Question: when i compile the code below it shows that the (string) username and myList.get(0) are equal to but the equals function returning false why same also happen for password .
'''
btnLogIn.addActionListener(new ActionListener()
{
public void actionPerformed(ActionEvent e) {
String Username=(String) textField.getText(); //fatch the user name from text field
String Password=(String) textField_1.getText(); //fatch password frof text field
databaseconnection connect = new databaseconnection(); // databaseconnection class object to connect to data base
ArrayList myList = connect.search(Username,Password); //serch the username and password in data base
System.out.println((String)myList.get(0)); //for testing
System.out.println((String)myList.get(1)); //for testing
System.out.println(Username); //for testing
System.out.println(Password); //for testing
System.out.println(Username.equals(myList.get(0))); //for testing
System.out.println(Password.equals((String)myList.get(1))); //for testing
if(Username.equals(myList.get(0))&&Password.equals((String)myList.get(1))){
System.out.println("Hello"+Username);
}
}
});
'''

this is my databaseconnection class
'''
import java.sql.*;
import java.util.ArrayList;
public class databaseconnection{
Statement stmt ;
ResultSet rs ;
Connection conn;
ArrayList<String> temp = new ArrayList<String>();
public void getconnection(){
try{
Class.forName("sun.jdbc.odbc.JdbcOdbcDriver");
Connection conn = DriverManager.getConnection("jdbc:odbc:Database1","","");
stmt = conn.createStatement();
}
catch(Exception e){
System.out.println("connection error");
}
}
public ArrayList search(String Username,String Password){
getconnection();
try{
rs = stmt.executeQuery("select username,password from login where username = '"+Username+"'");
if(rs.next()){
String tempString=rs.getString("username");
temp.add(tempString);
tempString= rs.getString("password");
temp.add(tempString);
}
}
catch(Exception e){
System.out.println("search error");
}
return temp;
}
}
'''
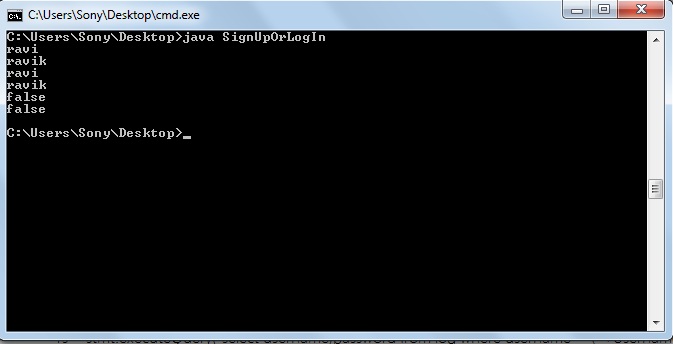
Answer: I rewrote your code as:
'''
String Username = "user";
String Password = "pass";
List<String> myList = new ArrayList<>();
myList.add("user");
myList.add("pass");
System.out.println(Username);
System.out.println(Password);
System.out.println(myList.get(0));
System.out.println(myList.get(1));
System.out.println(Username.equals(myList.get(0)));
System.out.println(Password.equals(myList.get(1)));
if (Username.equals(myList.get(0)) && Password.equals(myList.get(1))) {
System.out.println("Hello, " + Username);
}
'''
And now it works. Note the '<String>' after the List declaration. That's called <URL> and says that only 'Strings' can be put into the list. It also removes any need of explicit casting which is error-prone and should be done only in cases when you are sure that you can do it safely.
If you changed your code according to this and still didn't get the right results, make sure the values from your connection are right and don't contain any sort of invisible characters.
---
Also, in Java, variable names are usually in <URL>.
<URL> helps you with that. In a general case, you also should handle any connection errors.
And it's a good idea to name your variables by what they do. Therefore, your code should look more like this:
'''
public void actionPerformed(ActionEvent e) {
String username = "user";
String password = "pass";
List<String> dtbSearchResults;
try (DatabaseConnection connection = new DatabaseConnection()) {
dtbSearchResults = connection.search(username, password);
} catch (SomeExceptionYouReallyShouldHandle e) {
// seriously, handle it here
}
System.out.println(username);
System.out.println(password);
System.out.println(dtbSearchResults.get(0));
System.out.println(dtbSearchResults.get(1));
System.out.println(username.equals(dtbSearchResults.get(0)));
System.out.println(password.equals(dtbSearchResults.get(1)));
if (username.equals(dtbSearchResults.get(0)) && password.equals(dtbSearchResults.get(1))) {
System.out.println("Hello, " + username);
}
}
'''
It's still not perfect, because the 'search()' method should return an instance of type 'UserCredentials' or an instance of 'List<UserCredentials>' based on what it should exactly do. 'UserCredentials' would then look like this:
'''
public class UserCredentials {
private final String username;
private final String password;
public UserCredentials(String username, String password) {
// maybe some validity checks
this.username = username;
this.password = password;
}
public String getUsername() {
return username;
}
public String getPassword() {
return password;
}
}
'''
With this class implemented, your code would look like this (assuming 'search()' should return only one result):
'''
public void actionPerformed(ActionEvent e) {
String username = "user";
String password = "pass";
UserCredentials user;
try (DatabaseConnection connection = new DatabaseConnection()) {
user = connection.search(username, password);
} catch (SomeExceptionYouReallyShouldHandle e) {
// seriously, handle it here
}
System.out.println(username);
System.out.println(password);
System.out.println(user.getUsername());
System.out.println(user.getPassword());
System.out.println(username.equals(user.getUsername()));
System.out.println(password.equals(user.getPassword()));
if (username.equals(user.getUsername())
&& password.equals(user.getPassword())) {
System.out.println("Hello, " + username);
}
}
'''
Please ask any additional questions if you have any.